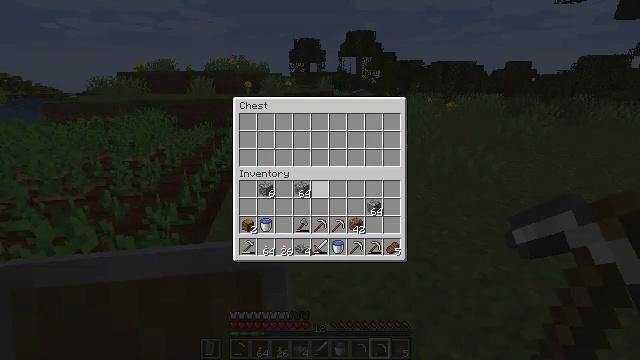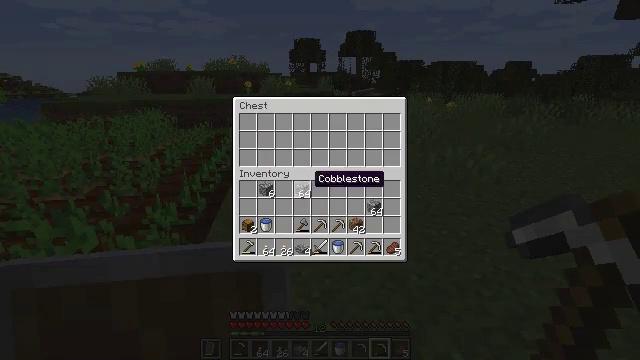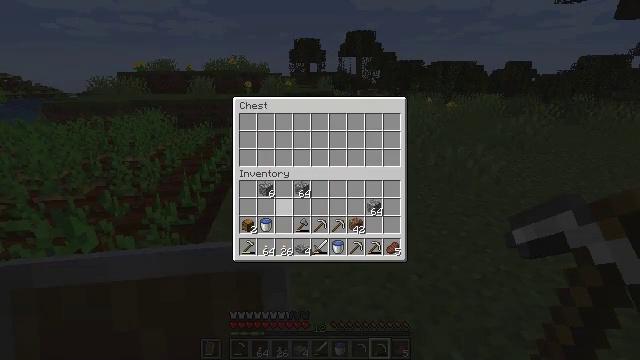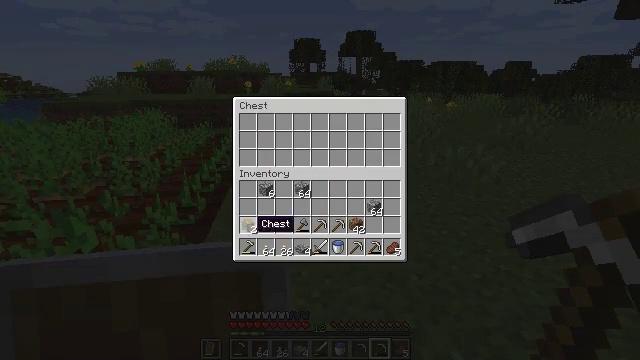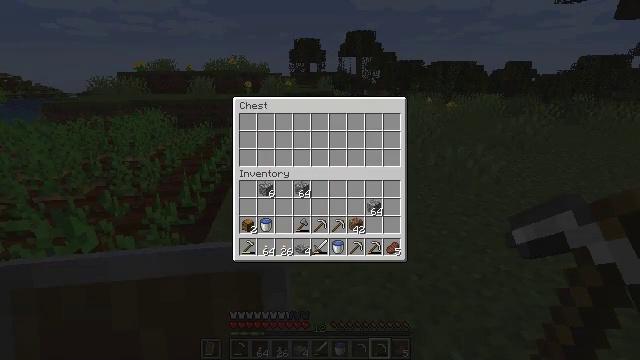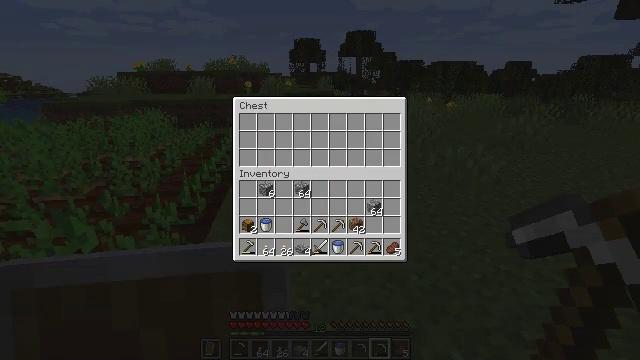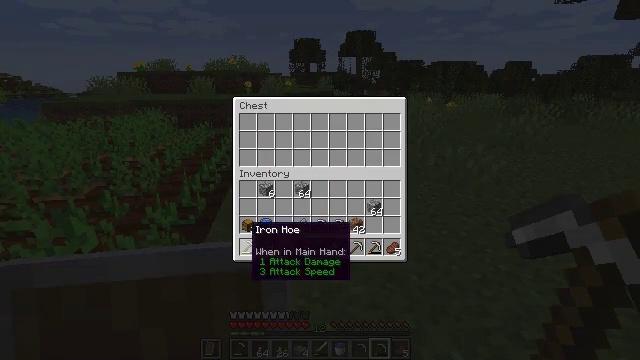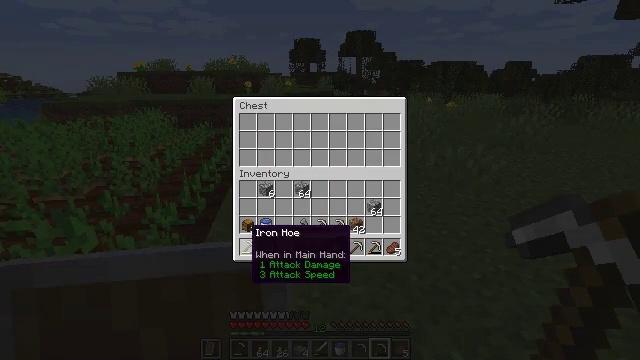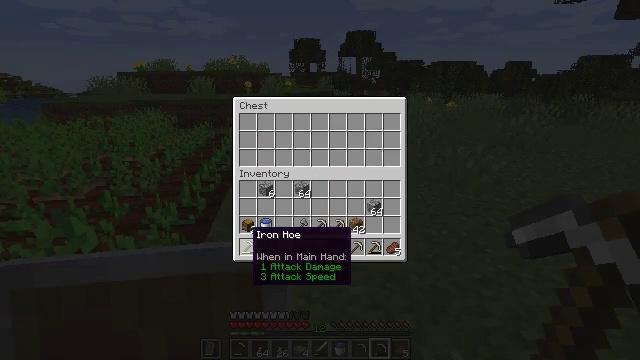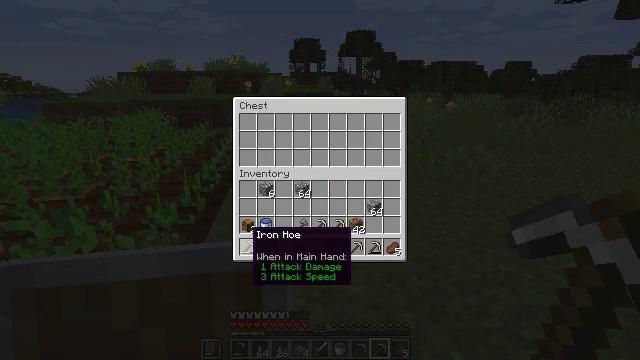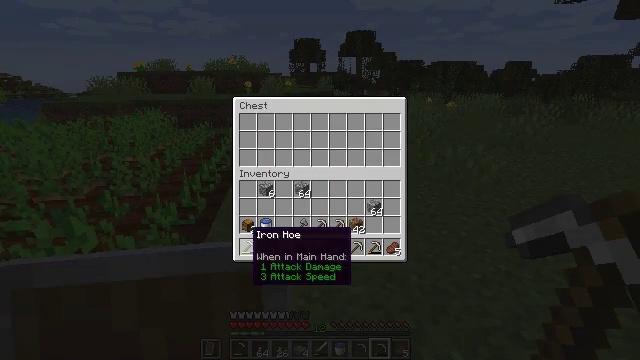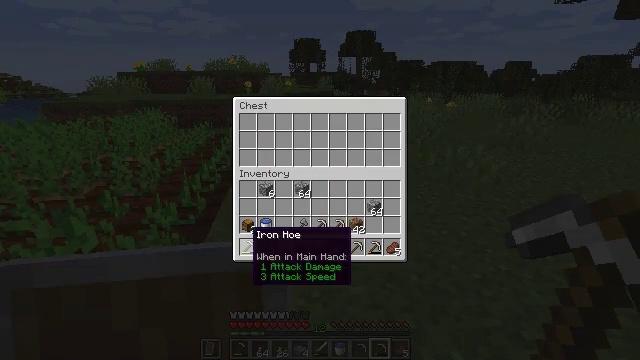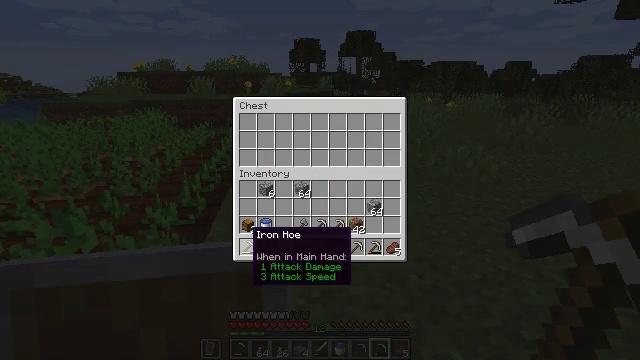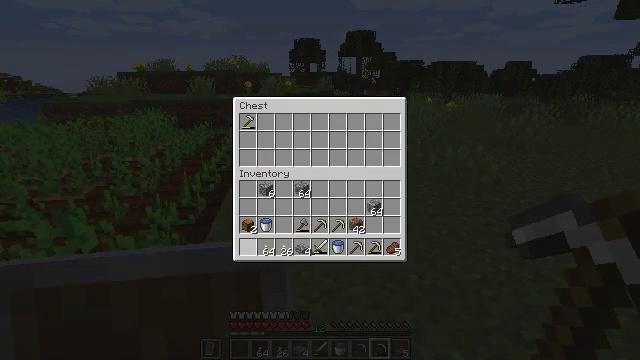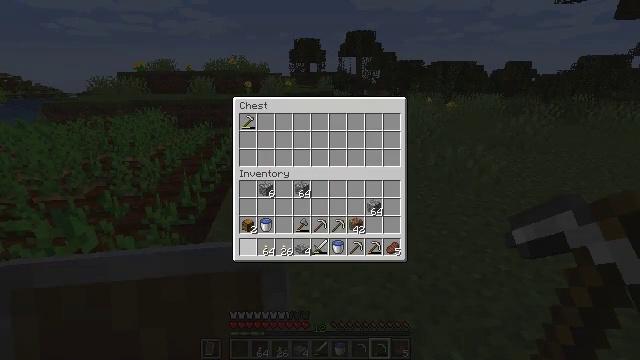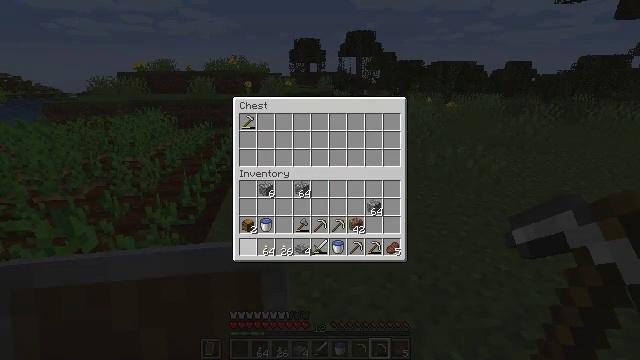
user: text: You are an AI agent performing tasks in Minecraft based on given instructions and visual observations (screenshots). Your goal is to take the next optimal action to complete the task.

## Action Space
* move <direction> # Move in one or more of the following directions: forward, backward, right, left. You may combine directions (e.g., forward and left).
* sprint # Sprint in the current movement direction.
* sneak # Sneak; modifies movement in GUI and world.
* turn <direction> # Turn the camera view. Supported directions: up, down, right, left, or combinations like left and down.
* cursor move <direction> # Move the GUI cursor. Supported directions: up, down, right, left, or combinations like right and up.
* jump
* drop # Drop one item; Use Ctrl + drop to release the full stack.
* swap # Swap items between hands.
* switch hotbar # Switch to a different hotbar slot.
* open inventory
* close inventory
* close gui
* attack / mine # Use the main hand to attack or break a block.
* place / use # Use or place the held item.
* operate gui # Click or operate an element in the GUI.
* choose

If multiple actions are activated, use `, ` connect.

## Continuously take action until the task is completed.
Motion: motion action
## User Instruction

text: Dig up potatoes from the soil.
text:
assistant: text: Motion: sneak, turn left
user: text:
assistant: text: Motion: sneak, turn left and down
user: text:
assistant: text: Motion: sneak, turn left and down
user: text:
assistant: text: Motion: sneak
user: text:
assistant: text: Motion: sneak
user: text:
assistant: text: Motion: sneak
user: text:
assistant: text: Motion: sneak
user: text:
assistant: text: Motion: sneak
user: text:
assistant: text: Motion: sneak
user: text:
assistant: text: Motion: sneak
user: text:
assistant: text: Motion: sneak
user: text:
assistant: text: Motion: sneak
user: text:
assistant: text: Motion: sneak, use / place
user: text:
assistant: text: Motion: sneak, use / place
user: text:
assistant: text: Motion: sneak, use / place
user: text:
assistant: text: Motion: sneak
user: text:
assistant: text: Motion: sneak
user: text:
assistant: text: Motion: sneak
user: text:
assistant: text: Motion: sneak, open inventory
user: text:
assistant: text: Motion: open inventory
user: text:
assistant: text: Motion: turn left, open inventory
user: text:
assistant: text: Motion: turn left, open inventory
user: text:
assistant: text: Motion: turn left
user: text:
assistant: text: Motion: turn left
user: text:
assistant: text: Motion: turn left and up
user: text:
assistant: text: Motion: no_op
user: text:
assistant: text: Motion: no_op
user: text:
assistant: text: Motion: turn right
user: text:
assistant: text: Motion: turn left
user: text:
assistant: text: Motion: turn right and down